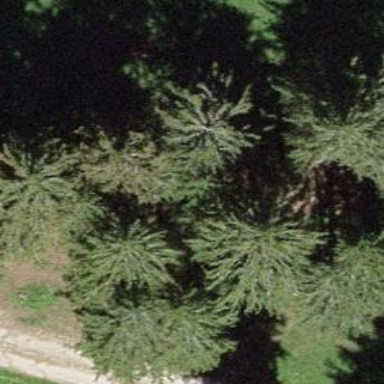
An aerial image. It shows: Beautiful woodland area.